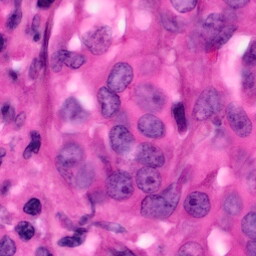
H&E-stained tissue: Pancreatic